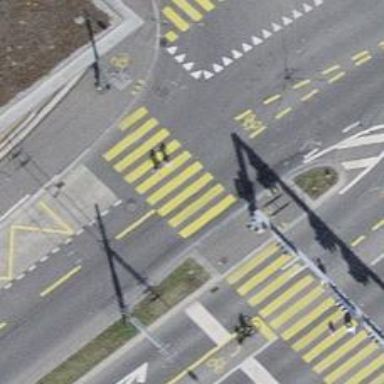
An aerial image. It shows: Road crossing with traffic signals.